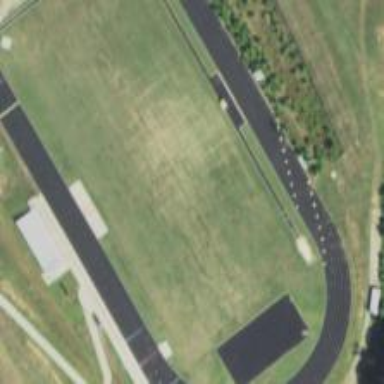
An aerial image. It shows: Track in leisure land.